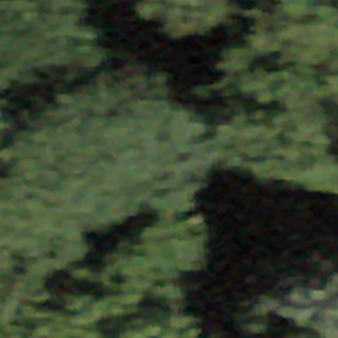
Label: other